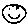
Label: smiley face